Question: I am using skeleton. I am using one-third column three times. But the third one is not on the same line and is breaking away from the row. It is in the next line.
Also there is a white space before the first column.

I am using following HTML code!
'''
<link href="https://cdnjs.cloudflare.com/ajax/libs/skeleton/2.0.4/skeleton.min.css" rel="stylesheet" />
<div class="one-third column feature">
<h2>Feature</h2>
<p>Lorem ipsum dolor sit amet, consectetur adipiscing elit. Praesent euismod ultrices ante, ac laoreet nulla vestibulum adipiscing. Nam quis justo in augue auctor imperdiet. Curabitur aliquet orci sit amet est posuere consectetur.</p>
</div>
<div class="one-third column feature">
<h2>Perfomance</h2>
<p>Lorem ipsum dolor sit amet, consectetur adipiscing elit. Praesent euismod ultrices ante, ac laoreet nulla vestibulum adipiscing. Nam quis justo in augue auctor imperdiet. Curabitur aliquet orci sit amet est posuere consectetur.</p>
</div>
<div class="one-third column feature">
<h2>Trial</h2>
<p>Lorem ipsum dolor sit amet, consectetur adipiscing elit. Praesent euismod ultrices ante, ac laoreet nulla vestibulum adipiscing. Nam quis justo in augue auctor imperdiet. Curabitur aliquet orci sit amet est posuere consectetur.</p>
</div>
'''
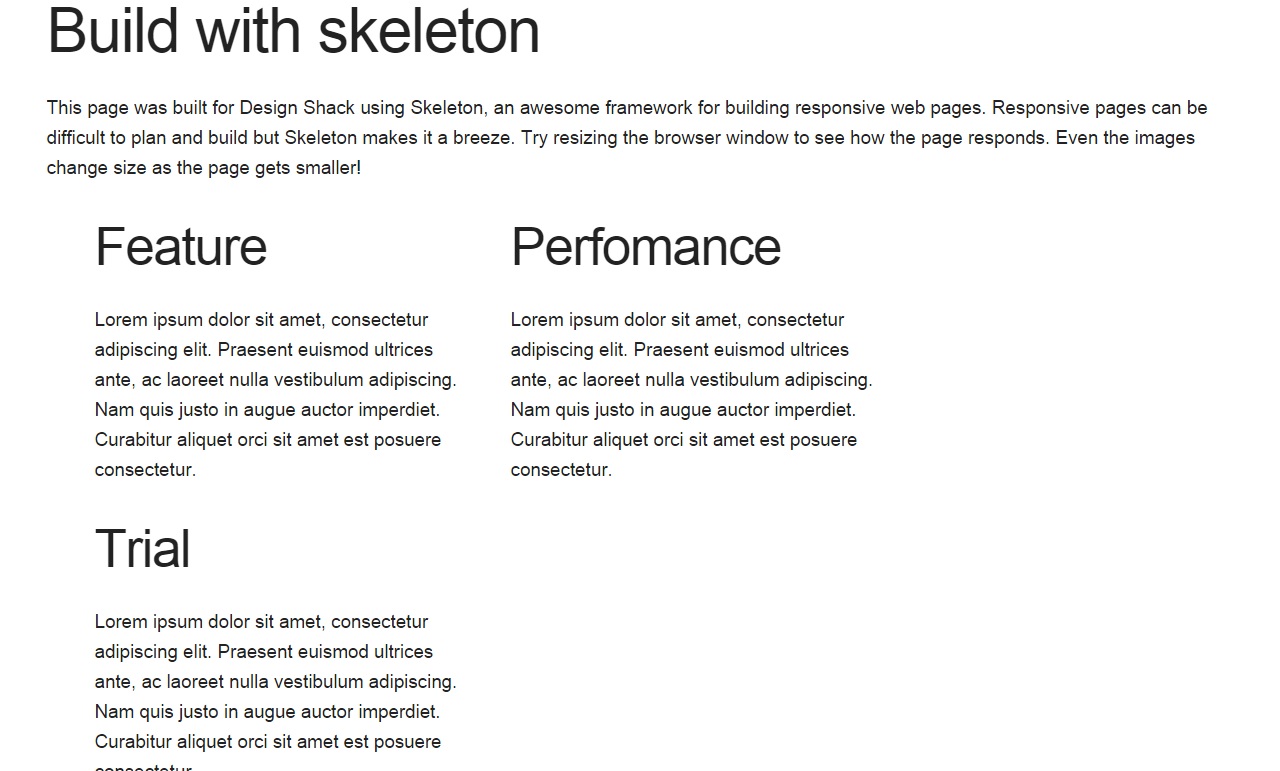
Answer: The default 'margin-left' for '.column' is '4%' and the 'width' of each column is '30.6667%', so that adds up to '(30.6667% + 4%) * 3 = <PHONE>%'. That is pushing the last column to the next line.
You need to overwrite the 'margin-left' to '2.6%', which will add up to '(30.6667% + 2.6%) * 3 = 99.8001%'
'''
.column {
margin-left: 2.6% !important;
}
'''
'''
<link href="https://cdnjs.cloudflare.com/ajax/libs/skeleton/2.0.4/skeleton.min.css" rel="stylesheet" />
<div class="one-third column feature">
<h2>Feature</h2>
<p>Lorem ipsum dolor sit amet, consectetur adipiscing elit. Praesent euismod ultrices ante, ac laoreet nulla vestibulum adipiscing. Nam quis justo in augue auctor imperdiet. Curabitur aliquet orci sit amet est posuere consectetur.</p>
</div>
<div class="one-third column feature">
<h2>Perfomance</h2>
<p>Lorem ipsum dolor sit amet, consectetur adipiscing elit. Praesent euismod ultrices ante, ac laoreet nulla vestibulum adipiscing. Nam quis justo in augue auctor imperdiet. Curabitur aliquet orci sit amet est posuere consectetur.</p>
</div>
<div class="one-third column feature">
<h2>Trial</h2>
<p>Lorem ipsum dolor sit amet, consectetur adipiscing elit. Praesent euismod ultrices ante, ac laoreet nulla vestibulum adipiscing. Nam quis justo in augue auctor imperdiet. Curabitur aliquet orci sit amet est posuere consectetur.</p>
</div>
'''